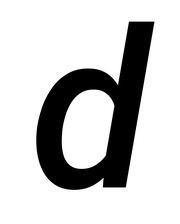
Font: Roboto-Italic_Medium_Italic